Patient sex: M
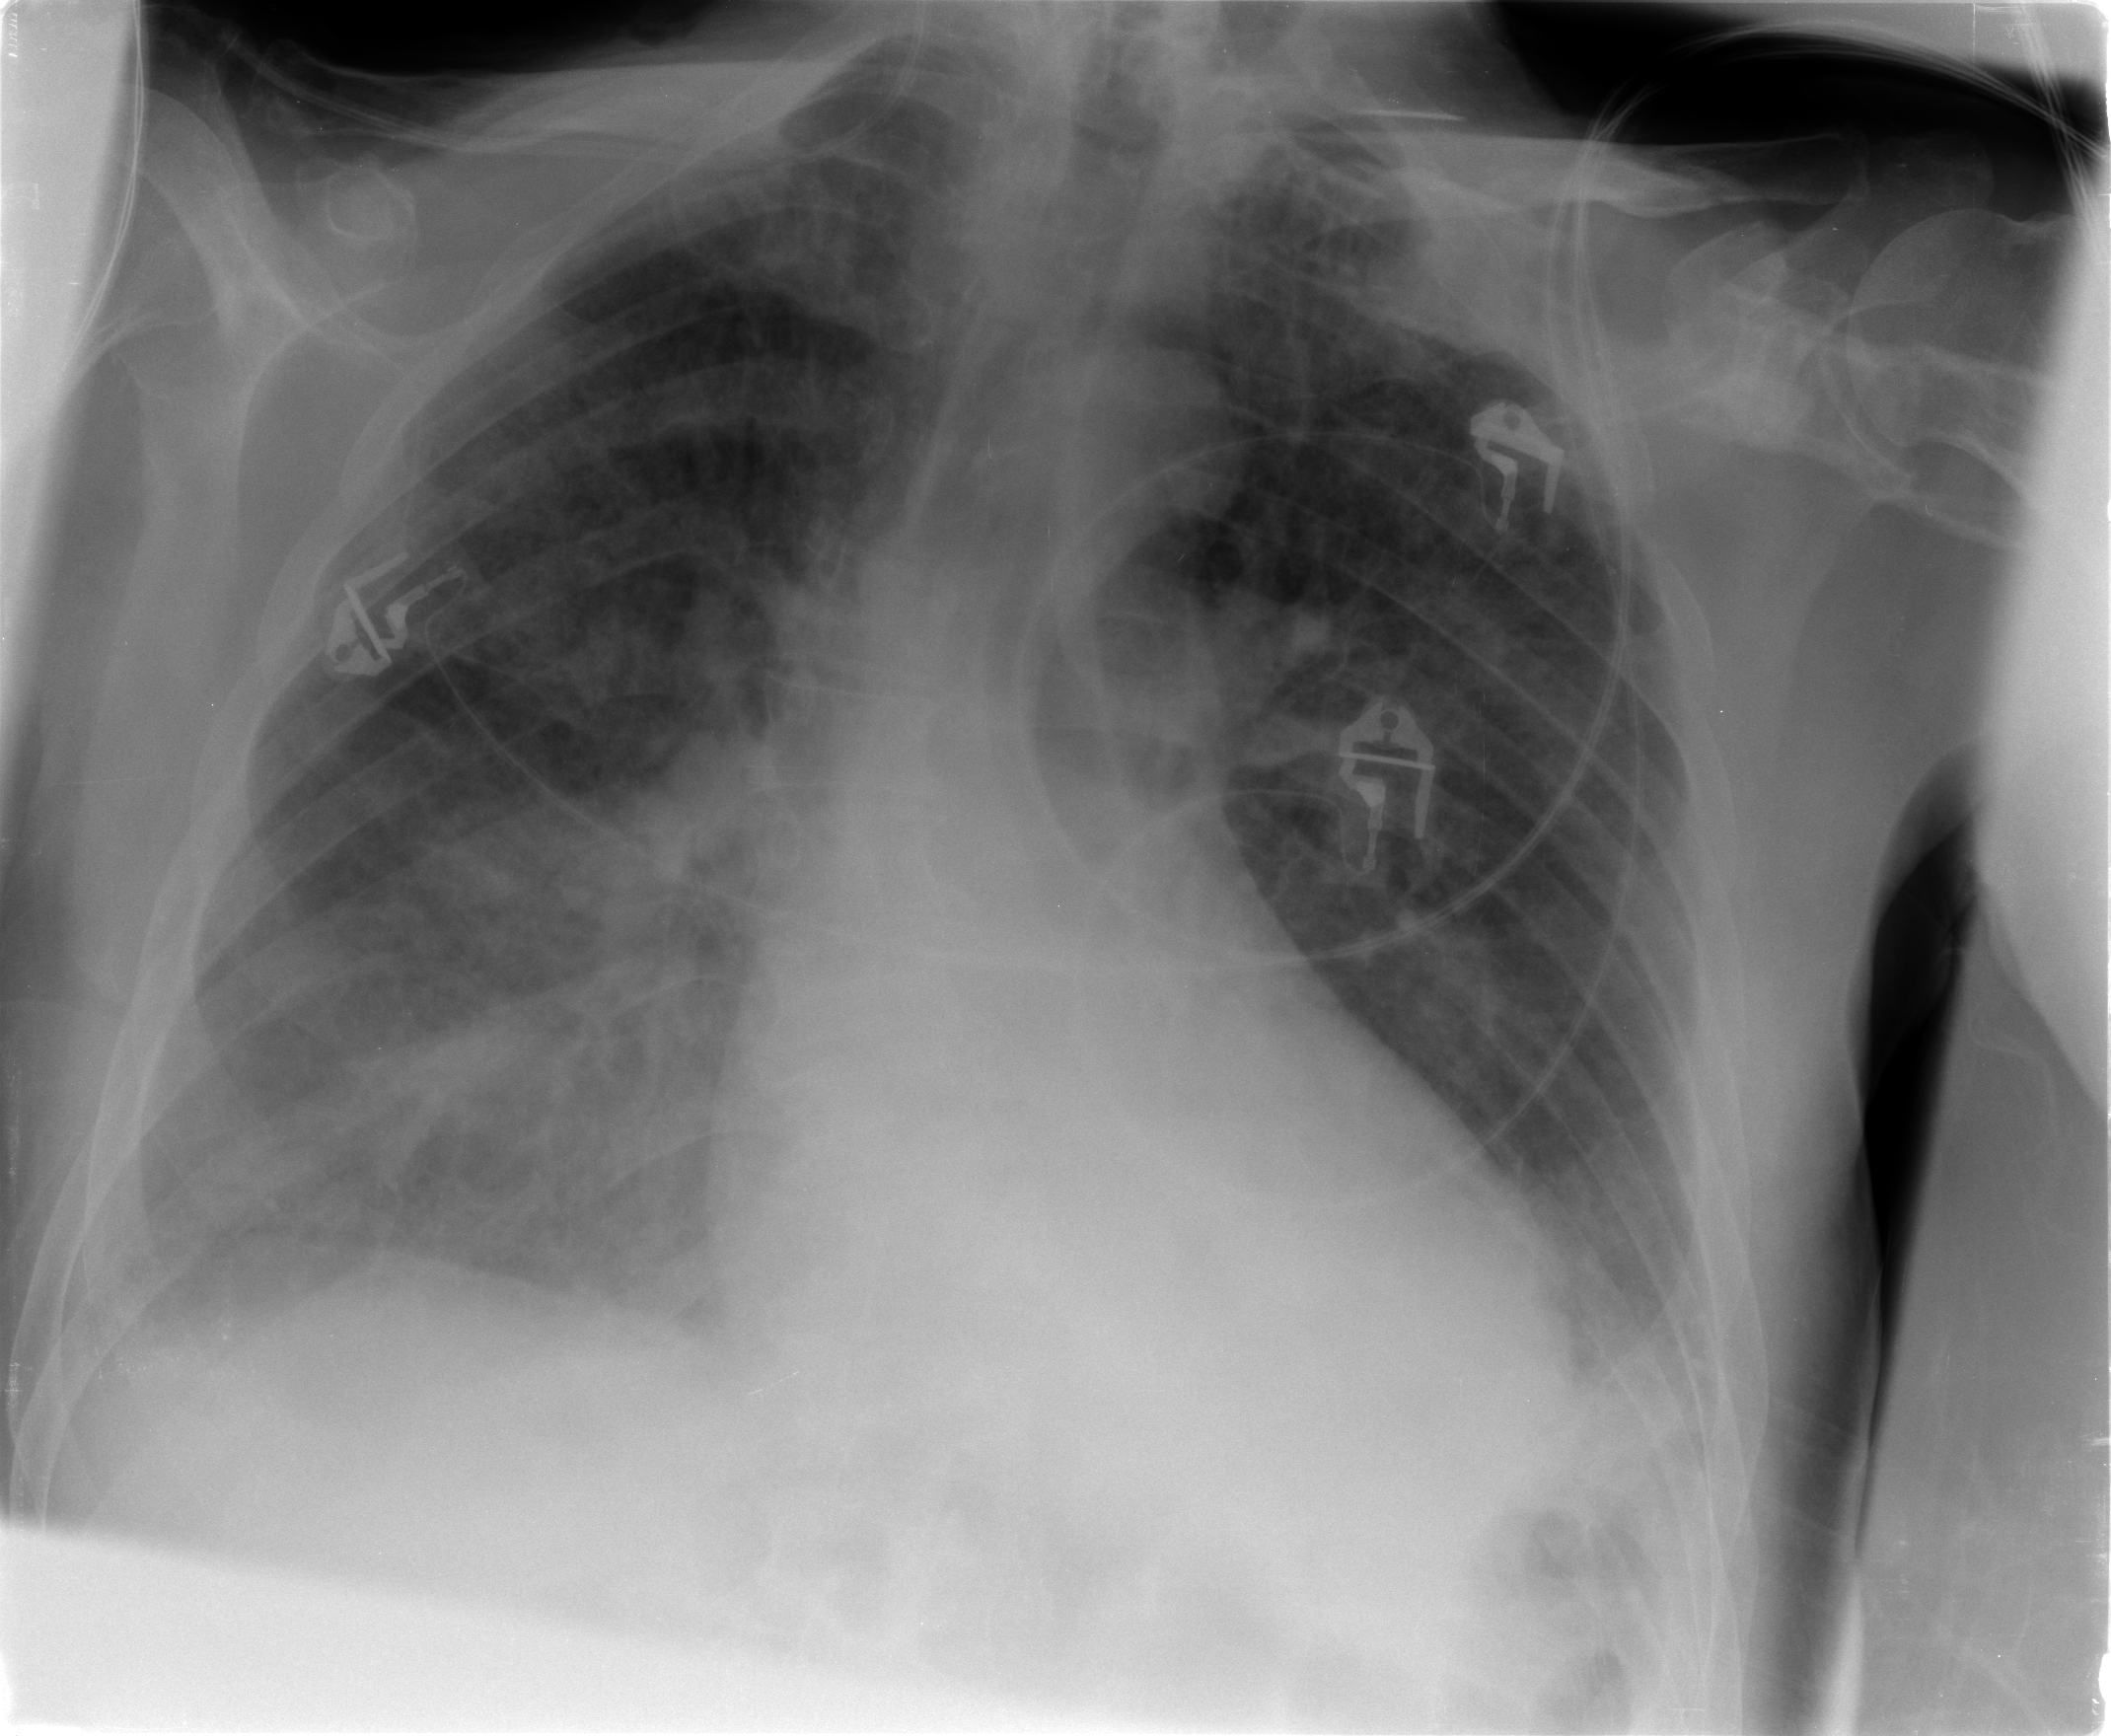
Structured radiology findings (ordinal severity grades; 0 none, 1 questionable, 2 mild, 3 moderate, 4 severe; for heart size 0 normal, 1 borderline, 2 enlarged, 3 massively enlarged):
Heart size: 0
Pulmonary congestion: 3
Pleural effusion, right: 3
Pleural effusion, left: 2
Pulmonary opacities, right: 3
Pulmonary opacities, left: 2
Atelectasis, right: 2
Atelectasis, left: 2